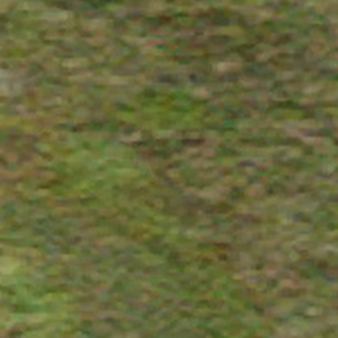
Label: other